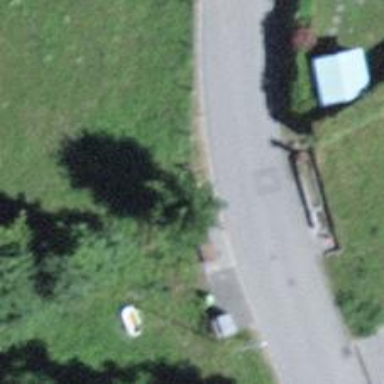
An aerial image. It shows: Bench for seating.